Question: I was asked to work on a task to change the entire sites theme. I did that successfully using bootswatch superhero theme. But the problem is there were controller jquery coffee scripts and they stopped working after applying the theme. It creates a theme folder inside 'app/assets/javascript//'
and all my controller coffee scripts reside out side of theme folder which is at the javascript root level ex: 'app/assets/javascripts/device.js.coffee'. If I move them inside the superhero folder they works. But there are ton of controller scripts and I dont want to move them all inside a theme folder. What I am missing here.???
'''
config/initializer/assets.rb
Rails.application.config.assets.version = '1.0'
Rails.application.config.assets.precompile += %w( twitter/bootstrap/glyphicons-halflings.png )
Rails.application.config.assets.precompile += %w( twitter/bootstrap/glyphicons-halflings-white.png )
Rails.application.config.assets.precompile += %w( superhero.css )
Rails.application.config.assets.precompile += %w( superhero.js )
'''
'''
//= require jquery
//= require jquery_ujs
//= require twitter/bootstrap
//= require jquery-ui
'''

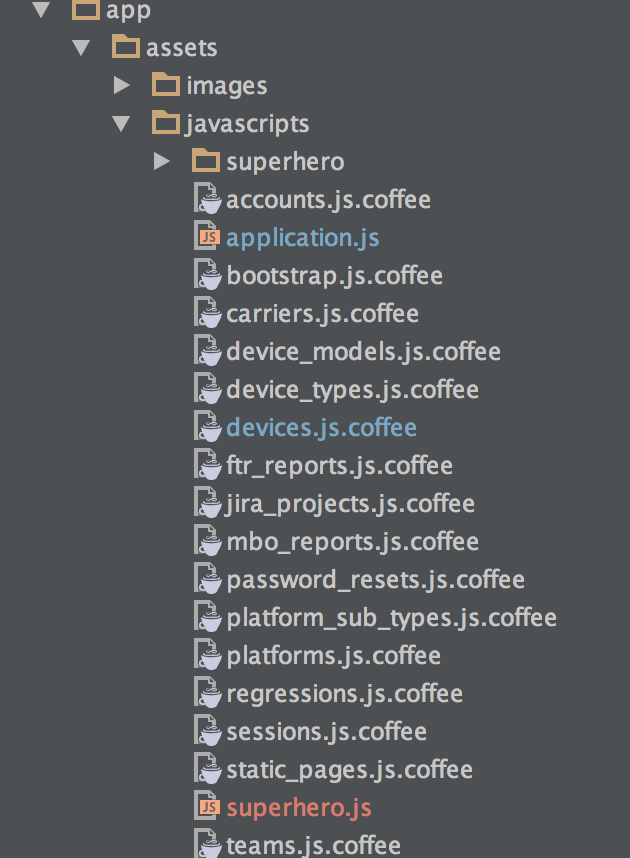
Answer: Thank you all for looking at it, I figured it out myself by thoroughly reading about how asset pipeline works. When you apply a new theme it creates "theme_name.js" under assets/javascripts/. BY default application.js is set to be precompile. But we will override this with the following in config/initializers/assets.rb. '"Rails.application.config.assets.precompile += %w( superhero.js )"' so if you want your controller scripts to work which lives outside of the new theme, just include this directive '//= require_tree .' in theme_name.js file. Voila !! it worked ...